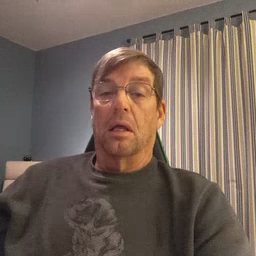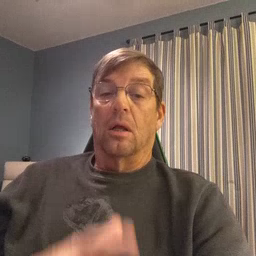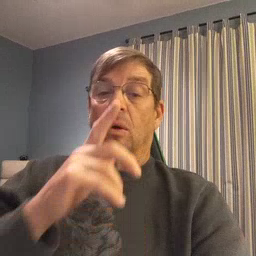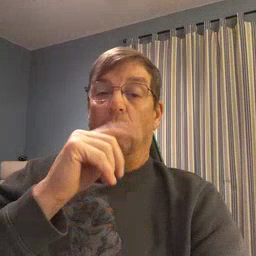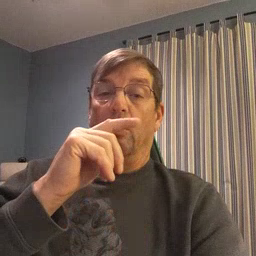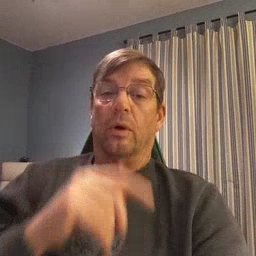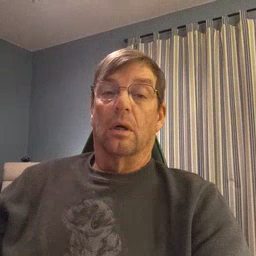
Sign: who